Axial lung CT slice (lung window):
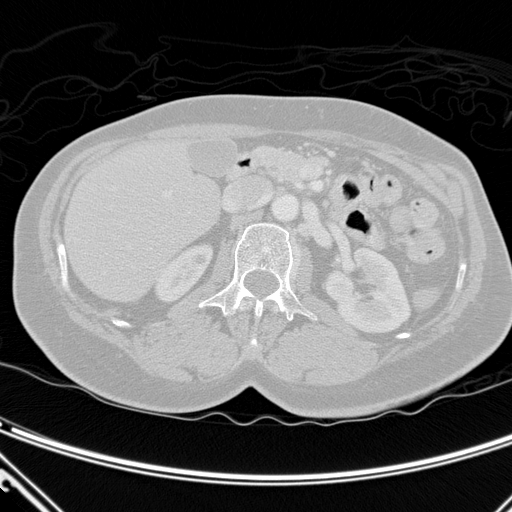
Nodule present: no